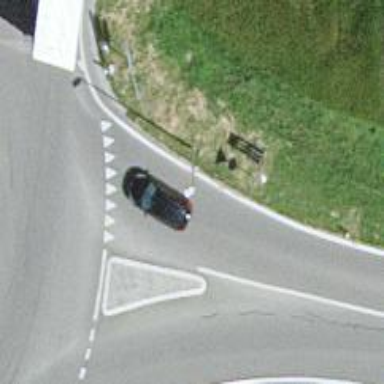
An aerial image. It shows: Road with "give way" sign.